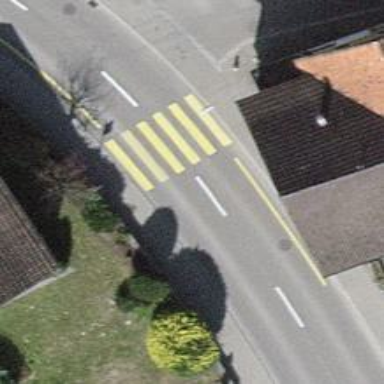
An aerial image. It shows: Uncontrolled zebra crossing on the road.